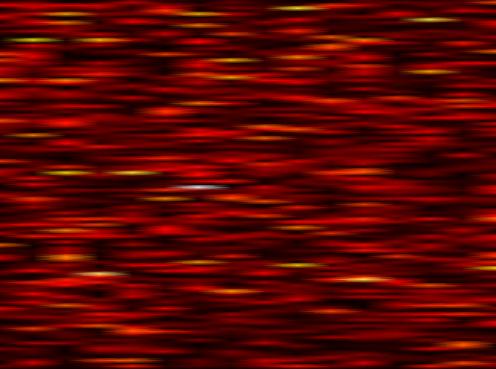
Label: UFMC